三年级 · 算术
列坚式计算。(带动号的题目要验算。)
$37 \times 44=\quad 18 \times 18=\quad$ ங $850 \div 4=$
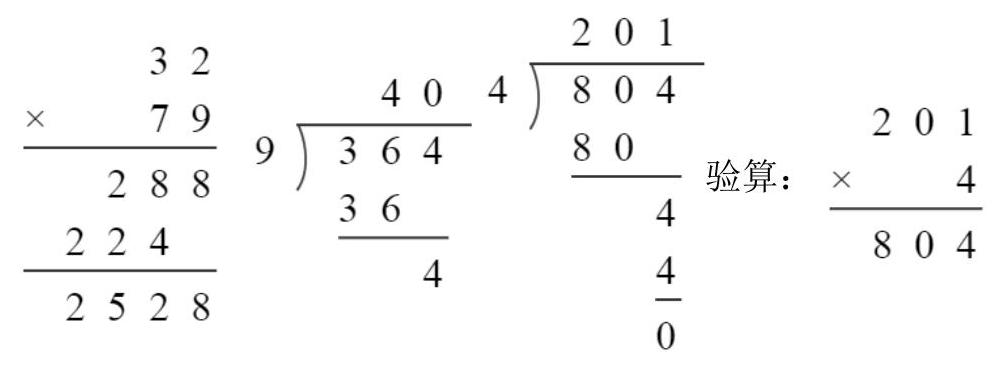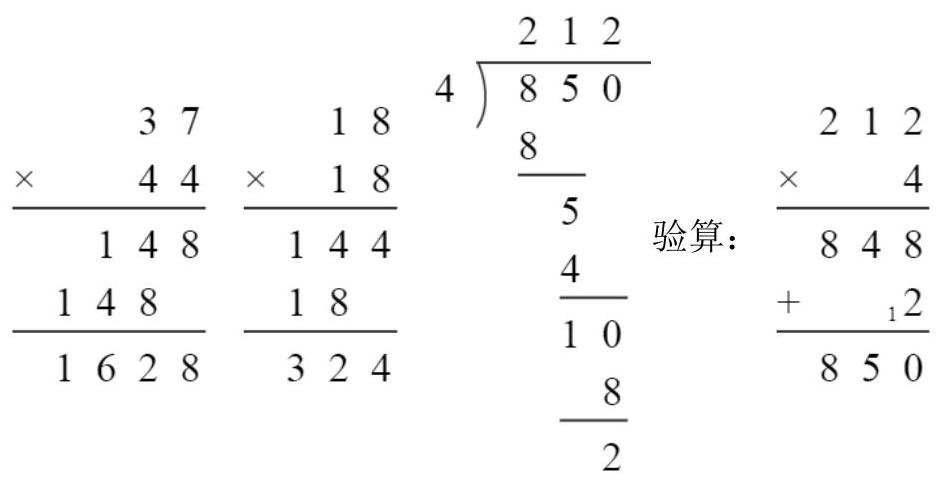
答案: $2528 ; 40 \ldots . .4 ; 201 ;$

$1628 ; 324 ; 212 \ldots . . .2$

【分析】(1) 两位数乘两位数, 坚式计算法则: 相同数位对齐, 从个位乘起; 先用第二个乘数个位上的数去乘第一个乘数, 得数的末位和第二个乘数的个位对齐; 再用第二个乘数十位上的数去乘第一个乘数, 得数的末位和第二个乘数的十位对齐; 然后把两次乘得的积加起来。

(2) 三位数除以一位数的除法法则: 从被除数的最高位除起, 如果最高位不够商 1, 就看前两位;除到被除数的哪一位, 就把商写在那一位上面, 如果不够商 1 , 就在这一位商 0 ; 每次除得的余数必须比除数小。

（3）除法的验算方法, 根据“被除数=商×除数”进行验算即可; 有余数除法的验算方法, 根据“被除数 $=$ 商×除数 + 余数”进行验算即可。

【详解】 $32 \times 79=2528 \quad 364 \div 9=40 \ldots . . .4 \quad 804 \div 4=201$

$37 \times 44=1628 \quad 18 \times 18=324 \quad 850 \div 4=212 \ldots \ldots .2$